Interaction volume radius: 5 \u00c5
Interaction volume height: 10 \u00c5
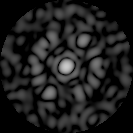
Disorder parameter: 0.7953